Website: bh-photo
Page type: store-pickup
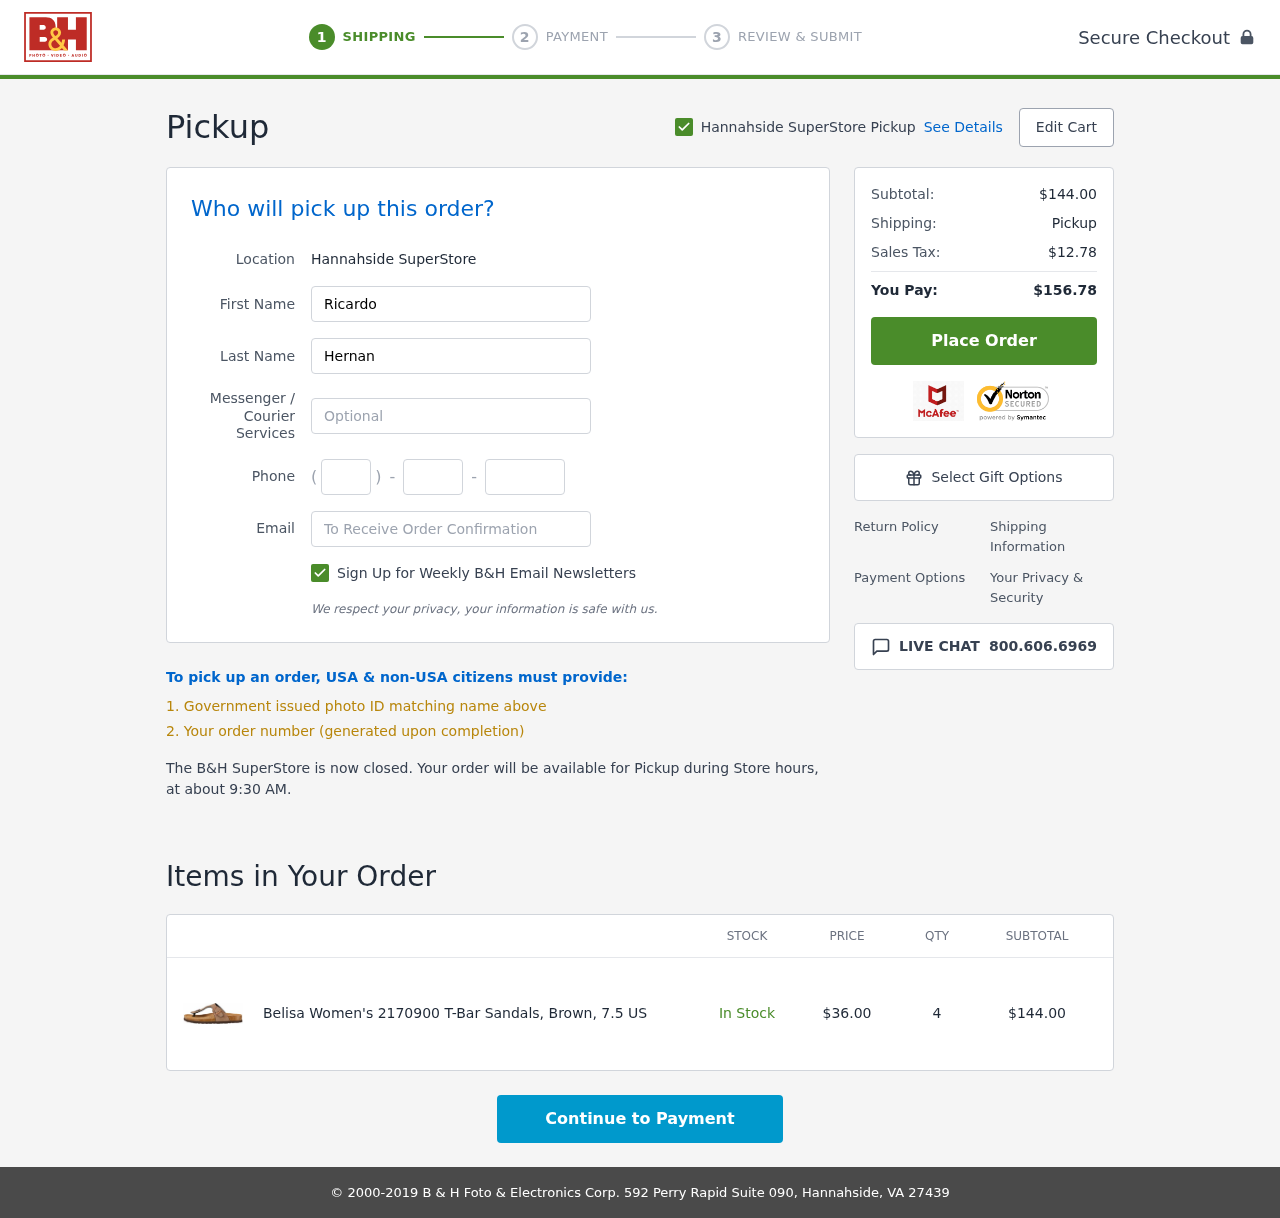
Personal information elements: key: PII_EMAIL
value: ricardohernandez@hotmail.com
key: PII_FIRSTNAME
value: Ricardo
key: PII_LASTNAME
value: Hernandez
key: PII_LOCATION1_CITY
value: Hannahside SuperStore Pickup
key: PII_LOCATION1_CITY
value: Hannahside SuperStore
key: PII_PHONE_AREA
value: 866
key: PII_PHONE_PREFIX
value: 466
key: PII_PHONE_SUFFIX
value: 6603
Product elements: key: PRODUCT1_NAME
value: Belisa Women's 2170900 T-Bar Sandals, Brown, 7.5 US
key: PRODUCT1_PRICE
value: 36
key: PRODUCT1_QUANTITY
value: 4
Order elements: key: ORDER_SUBTOTAL
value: $144.00
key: ORDER_TAX
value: $12.78
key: ORDER_TOTAL
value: $156.78